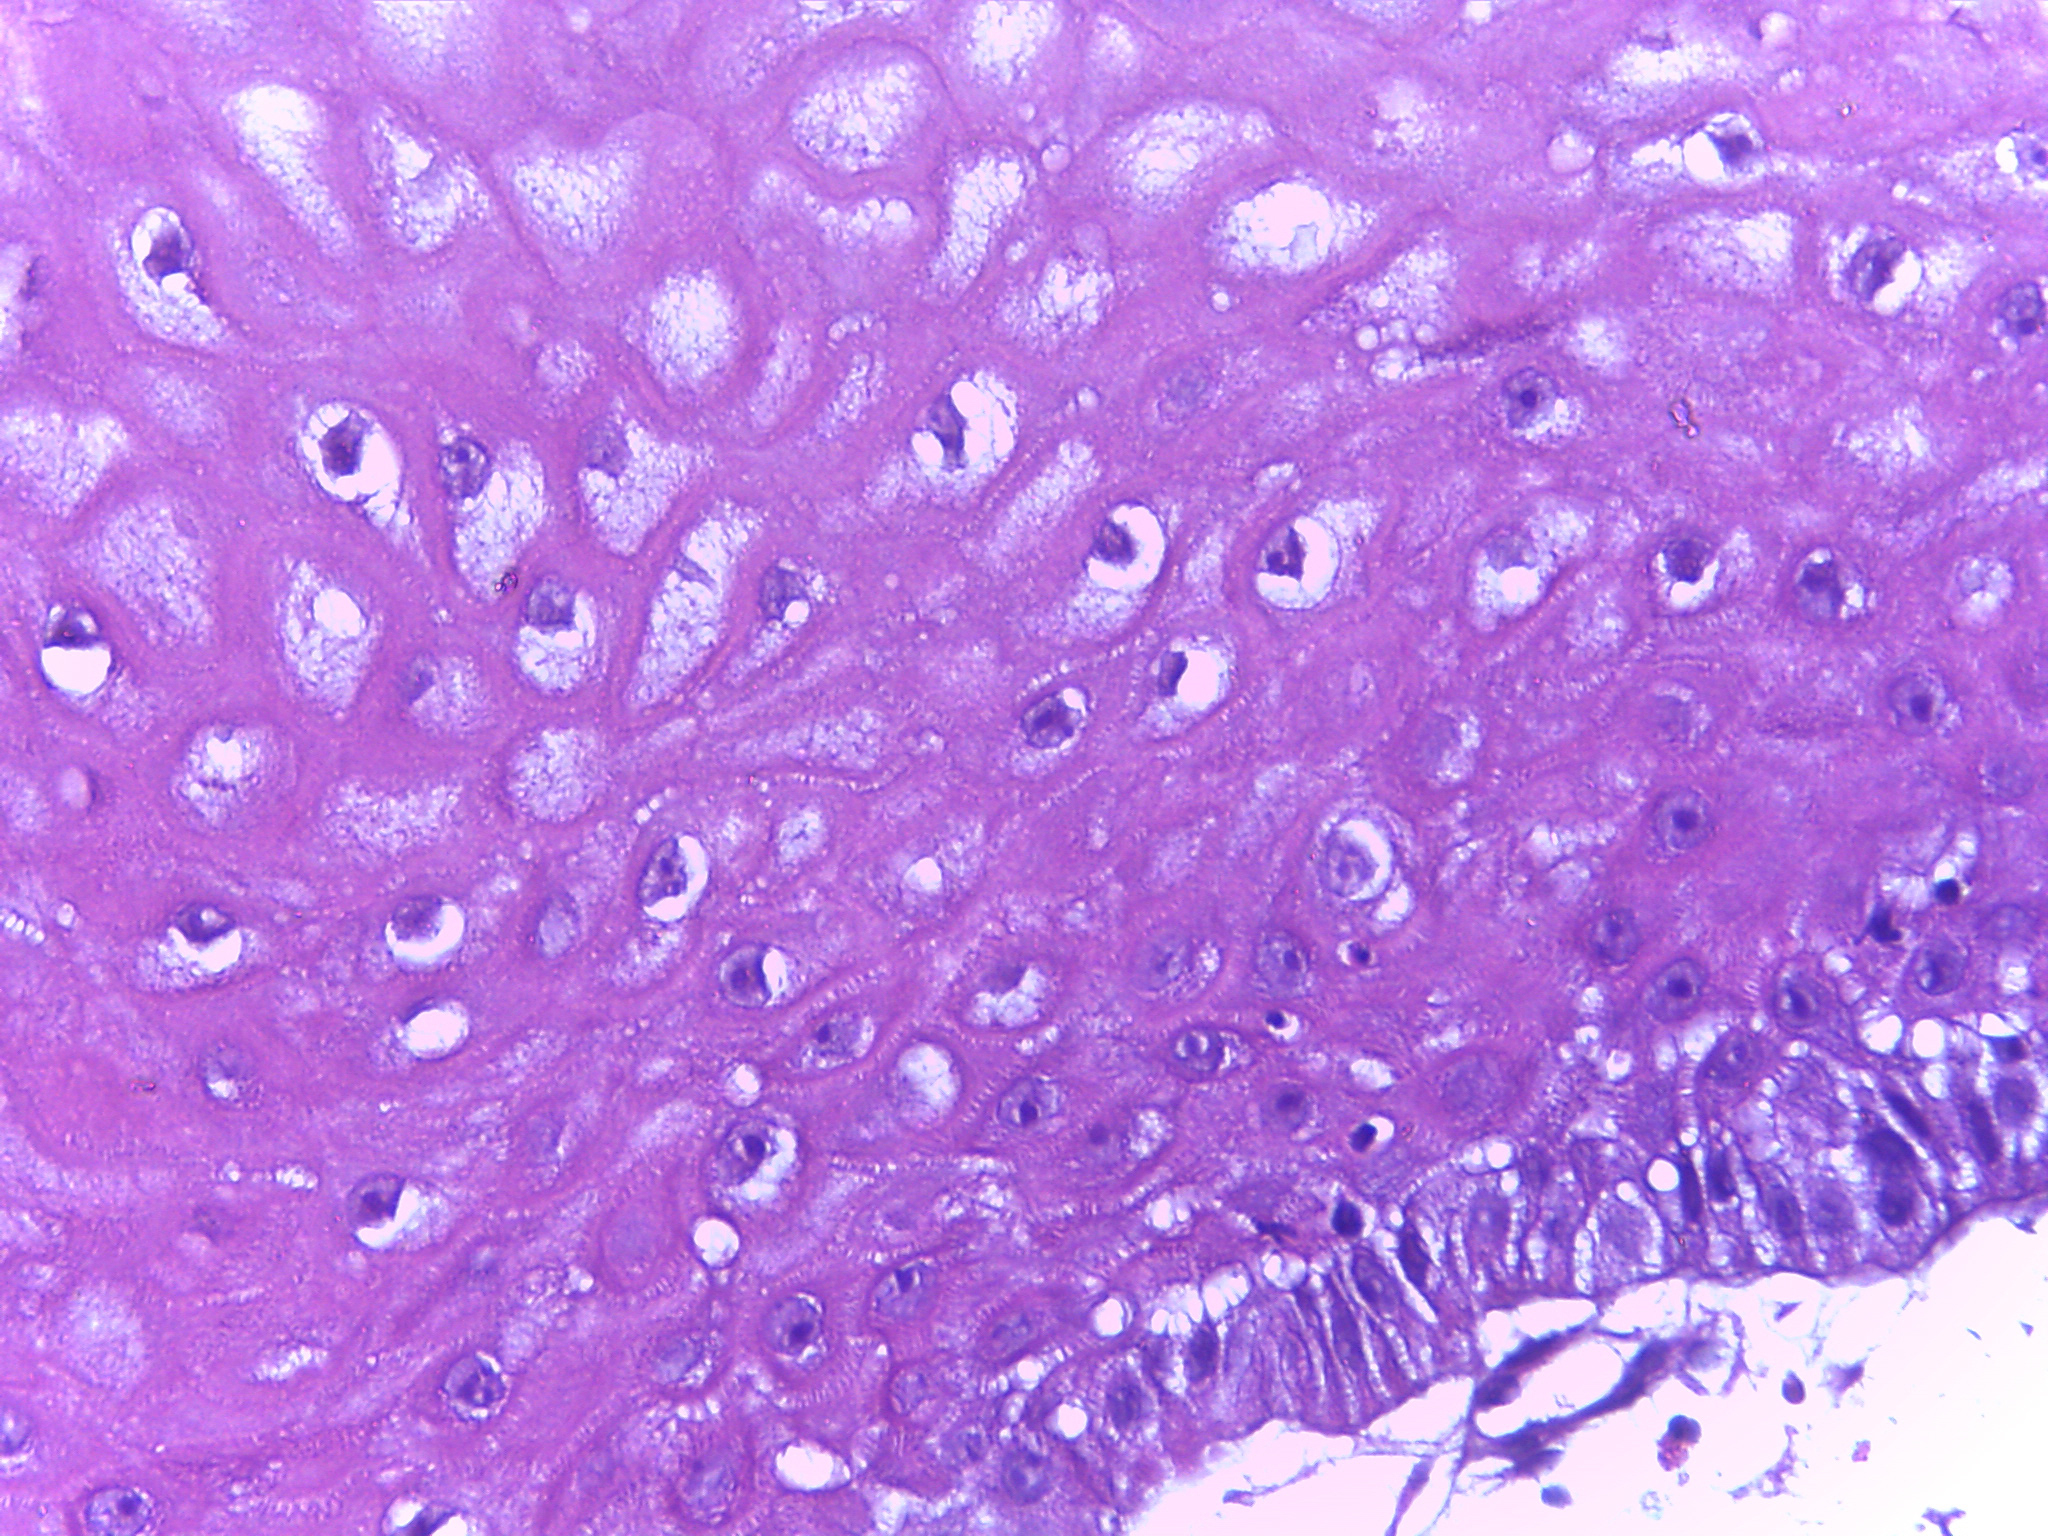
Diagnosis: Normal